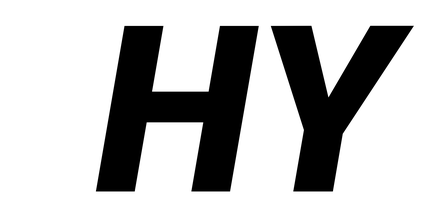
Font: Roboto-Italic_Black_Italic